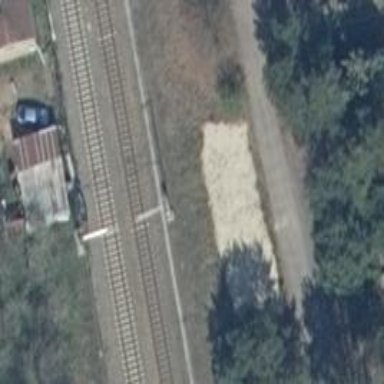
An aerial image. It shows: Milestone along the railway with catenary mast.